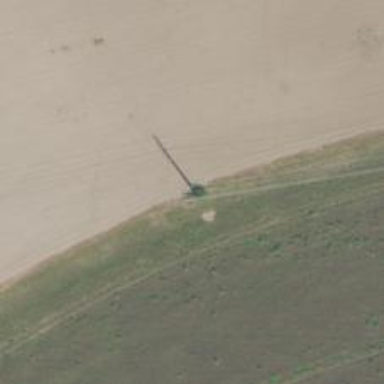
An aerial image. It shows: Power tower.